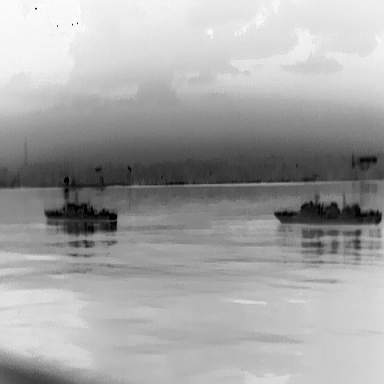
There are two warships in the infrared image.